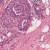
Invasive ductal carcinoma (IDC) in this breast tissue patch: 1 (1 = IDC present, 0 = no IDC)